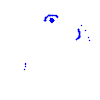
Particle: proton